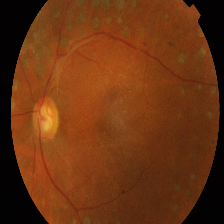
Diabetic retinopathy grade: Proliferative DR